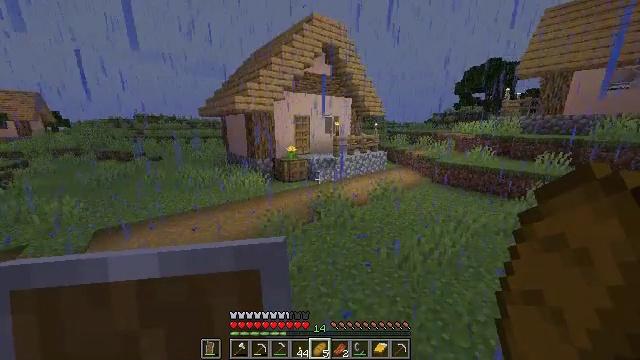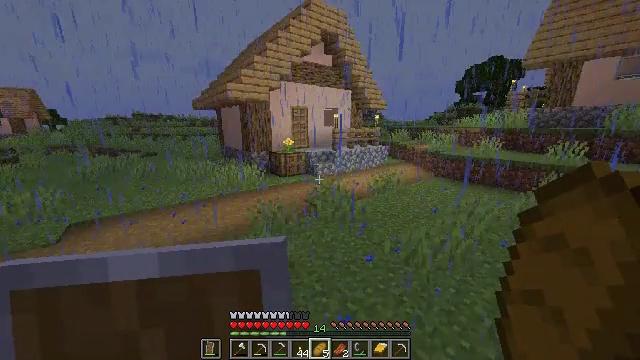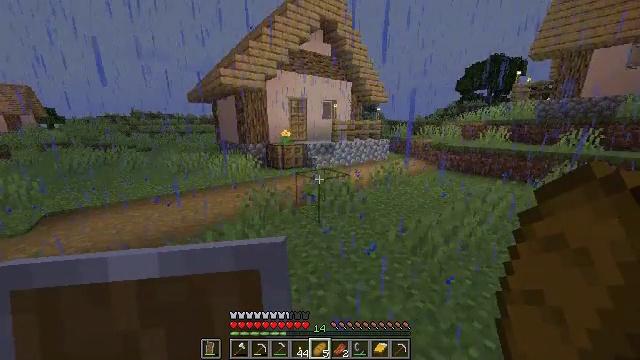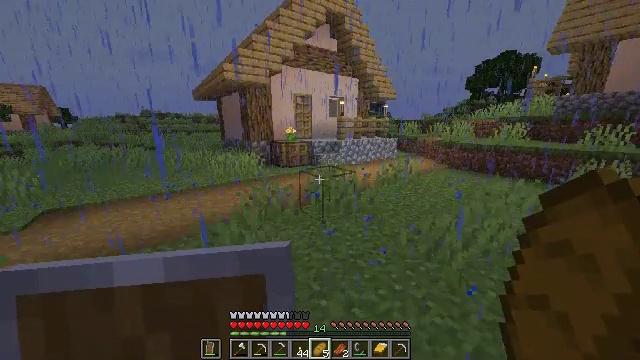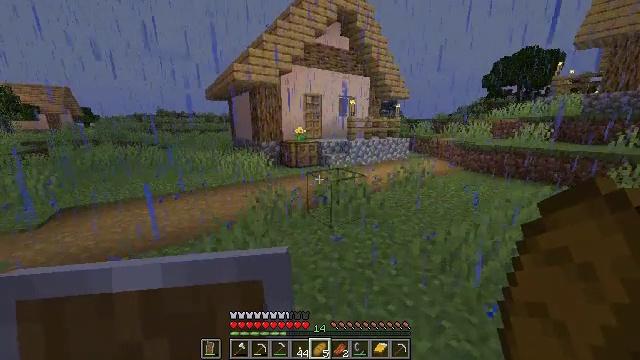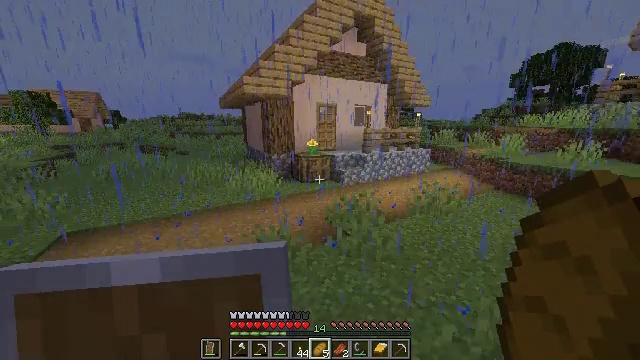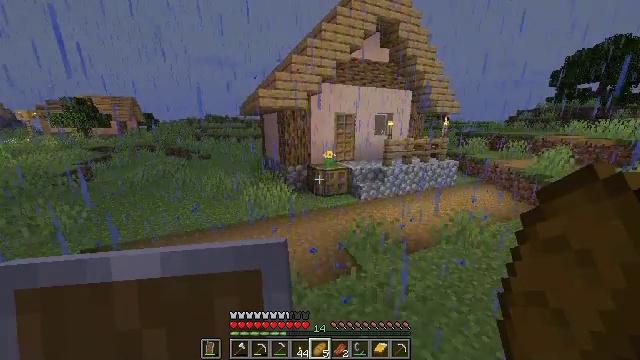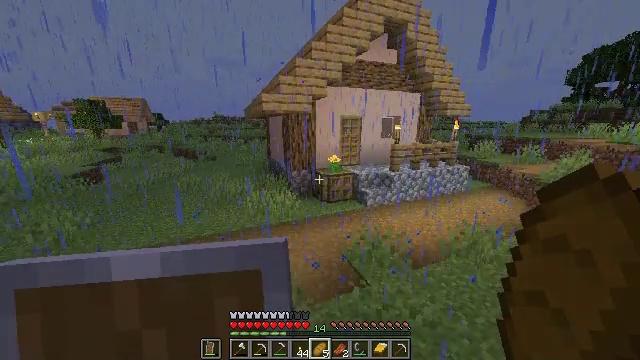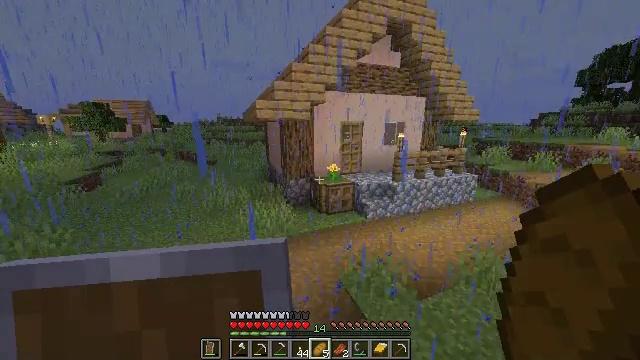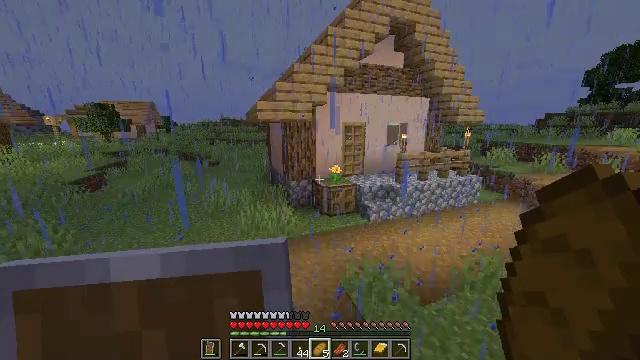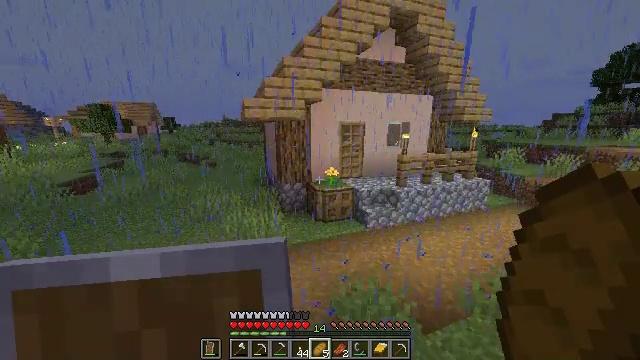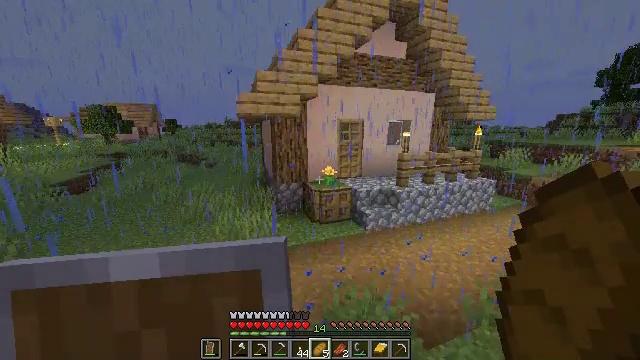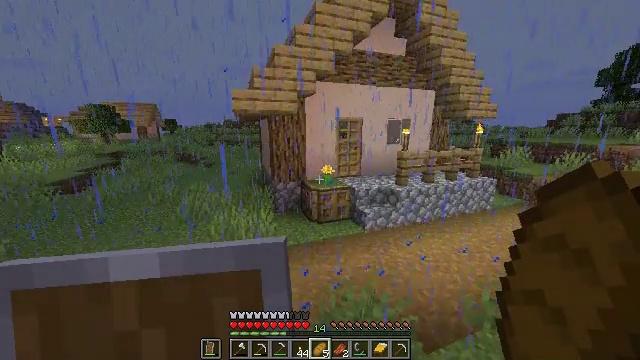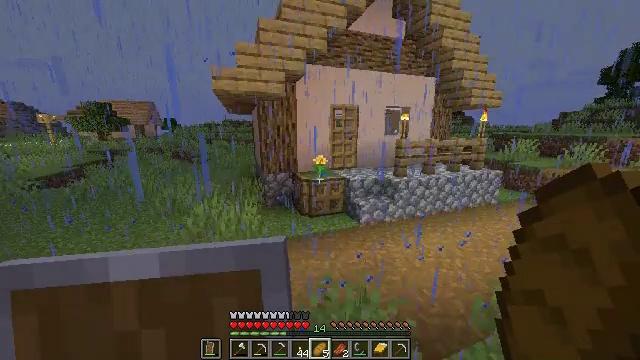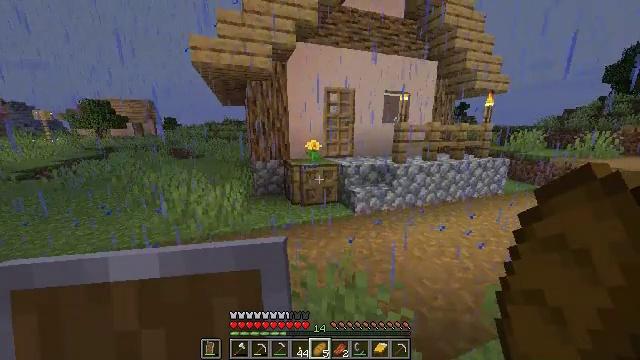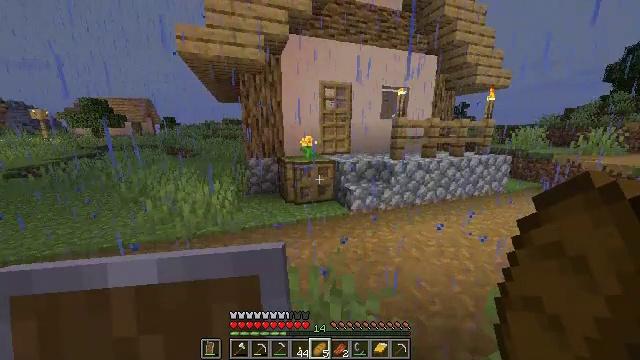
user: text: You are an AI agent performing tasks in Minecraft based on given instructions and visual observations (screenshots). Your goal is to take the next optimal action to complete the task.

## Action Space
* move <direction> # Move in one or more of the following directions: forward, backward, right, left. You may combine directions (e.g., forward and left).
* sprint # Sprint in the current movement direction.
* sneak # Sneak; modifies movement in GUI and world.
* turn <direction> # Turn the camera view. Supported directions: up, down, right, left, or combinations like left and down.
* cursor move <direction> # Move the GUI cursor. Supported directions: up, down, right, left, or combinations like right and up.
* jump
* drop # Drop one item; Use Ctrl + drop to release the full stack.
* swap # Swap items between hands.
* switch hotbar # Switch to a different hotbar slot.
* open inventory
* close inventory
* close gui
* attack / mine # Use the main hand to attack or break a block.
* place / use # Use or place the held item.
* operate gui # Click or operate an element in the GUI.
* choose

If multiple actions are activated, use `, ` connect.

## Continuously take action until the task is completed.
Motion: motion action
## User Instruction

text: Reclaim the stonecutter into your inventory.
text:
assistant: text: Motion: move forward, sprint, jump
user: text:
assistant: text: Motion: move forward, sprint, jump
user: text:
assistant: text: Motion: move forward, sprint, turn left, jump
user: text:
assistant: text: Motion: move forward, sprint, turn left, jump
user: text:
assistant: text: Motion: move forward, sprint, turn left, jump
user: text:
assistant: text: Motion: move forward and move right, sprint, turn left, jump
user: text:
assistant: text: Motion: move forward and move right, sprint, turn left, jump
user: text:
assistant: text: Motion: move forward and move right, sprint, turn left, jump
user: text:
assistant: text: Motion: move forward and move right, sprint, jump
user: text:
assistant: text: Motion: move forward and move right, sprint, jump
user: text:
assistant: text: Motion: move forward and move right, sprint
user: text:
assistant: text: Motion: move forward and move right, sprint
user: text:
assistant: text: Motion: move forward and move right, sprint
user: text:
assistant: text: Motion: move forward and move right, sprint
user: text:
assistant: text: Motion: move forward and move right, sprint
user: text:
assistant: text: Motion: move forward and move right, sprint
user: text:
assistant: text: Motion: move forward, sprint
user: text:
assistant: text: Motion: move forward, sprint
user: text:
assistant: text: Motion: move forward, sprint
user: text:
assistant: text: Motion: move forward, sprint
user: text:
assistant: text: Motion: move forward, sprint, turn left and down, jump
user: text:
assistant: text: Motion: move forward, sprint, jump
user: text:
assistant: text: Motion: move forward, sprint, jump
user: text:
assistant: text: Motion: move forward, sprint, turn down, jump
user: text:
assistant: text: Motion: move forward, sprint, turn down, jump
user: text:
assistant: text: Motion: move forward, sprint
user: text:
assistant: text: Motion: move forward, sprint, turn down
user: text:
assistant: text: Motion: move forward, sprint, use / place
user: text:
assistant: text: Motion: move forward, sprint, use / place
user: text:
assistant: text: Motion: move forward, sprint, use / place